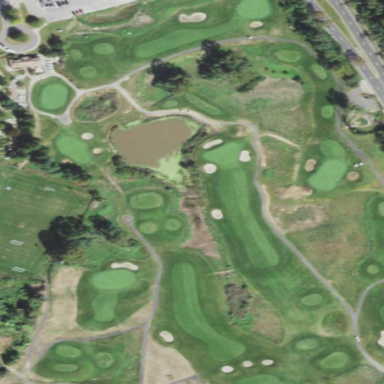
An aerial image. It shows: Golf course surrounded by greenery.